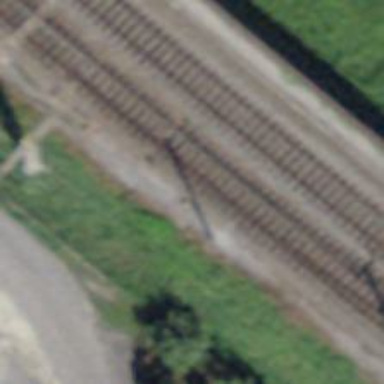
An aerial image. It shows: Single railway track with electrification through contact line.